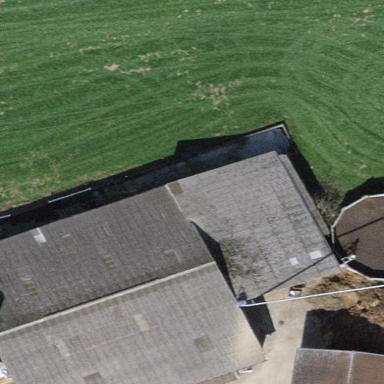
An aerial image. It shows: View of roof of building.